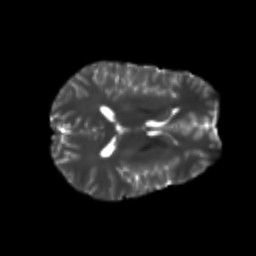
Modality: T2w
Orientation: axial
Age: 20
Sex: male
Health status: healthy
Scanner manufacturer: philips
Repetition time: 7.391 s
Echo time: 0.08599 s